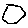
Label: hexagon